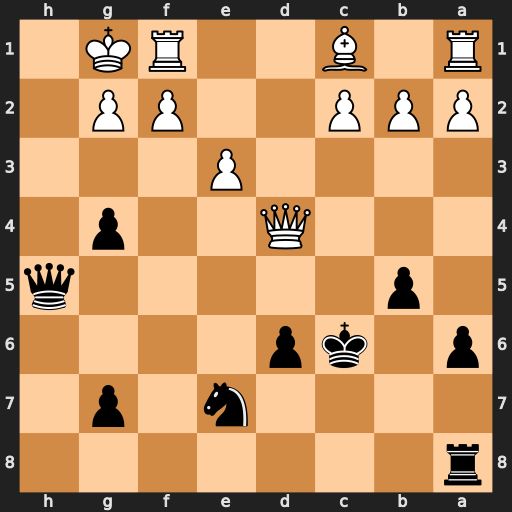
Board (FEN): r7/4n1p1/p1kp4/1p5q/3Q2p1/4P3/PPP2PP1/R1B2RK1
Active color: b
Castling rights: -
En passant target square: -
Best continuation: Rh8 Qxd6+ Kxd6